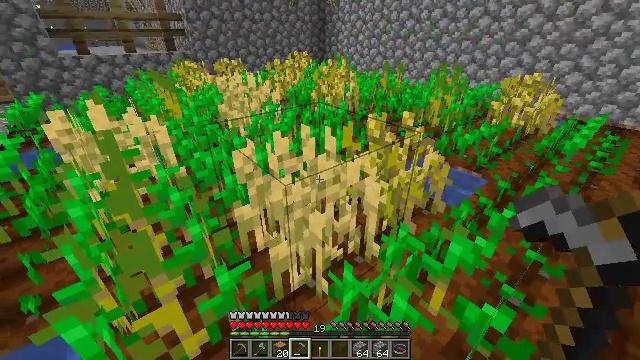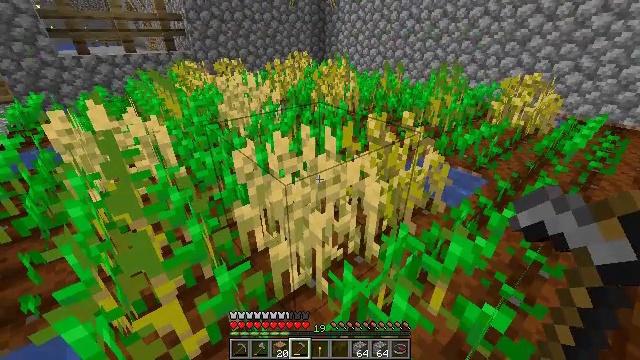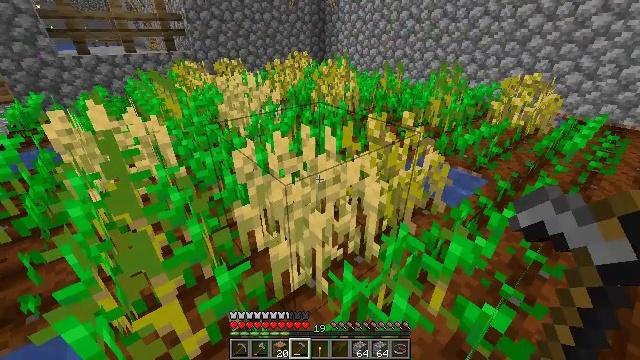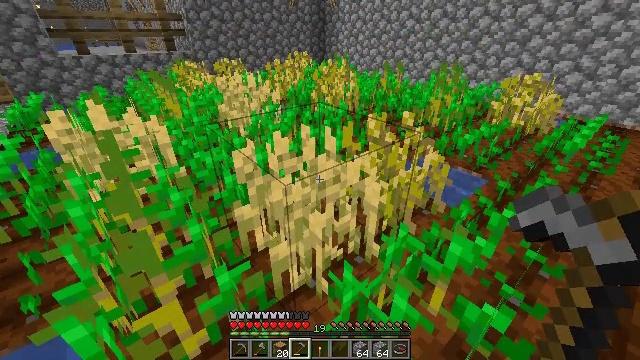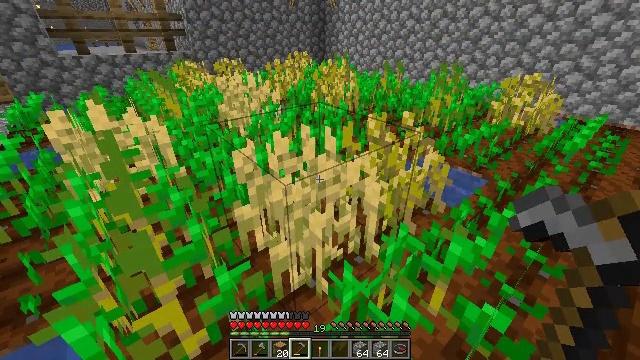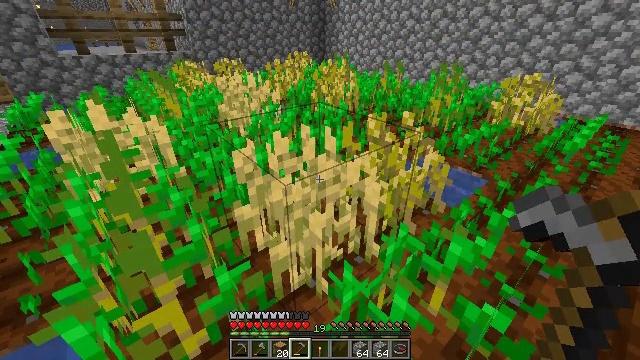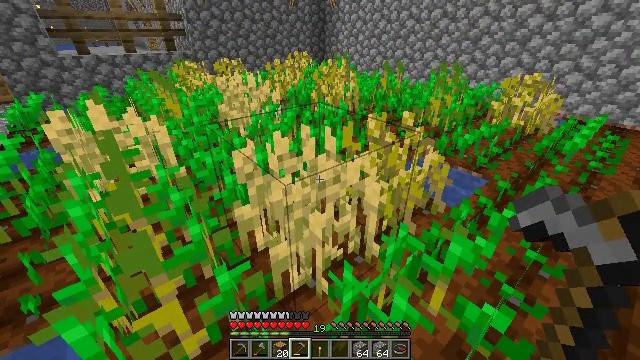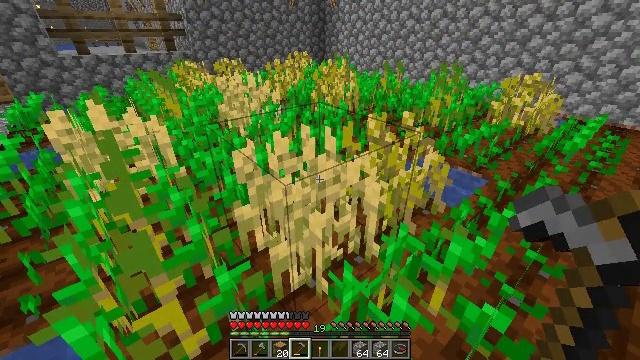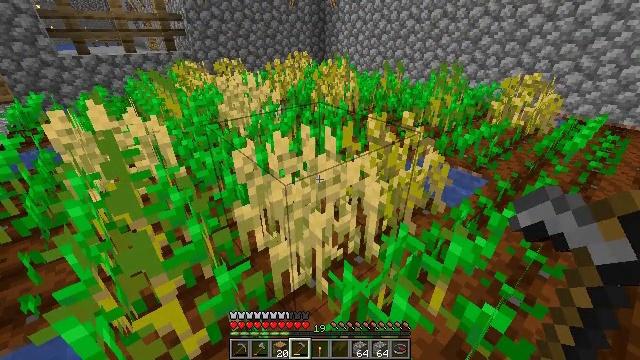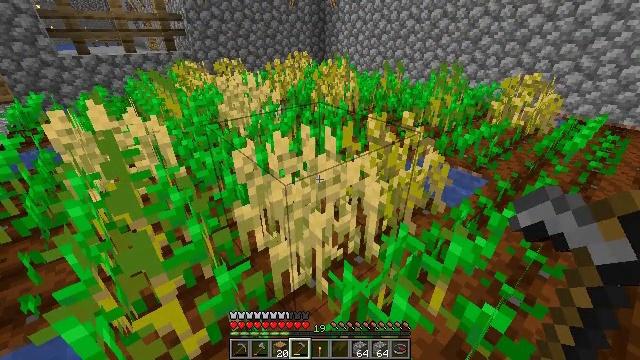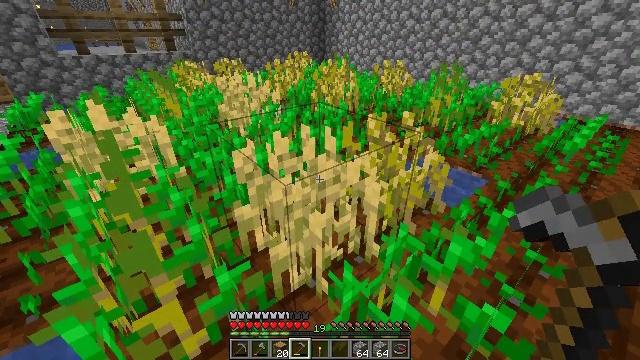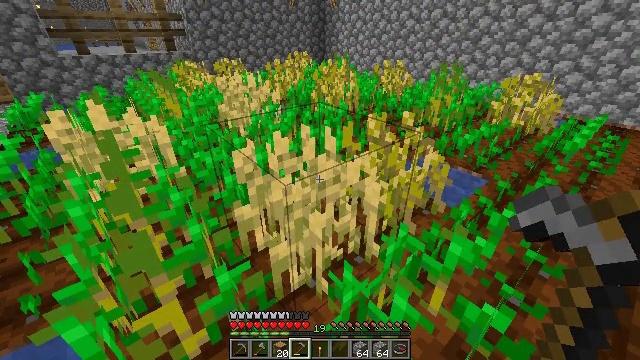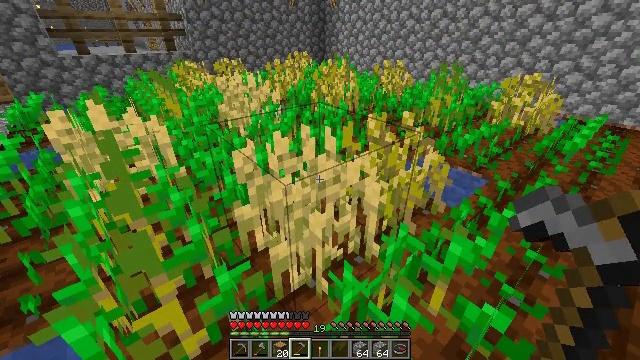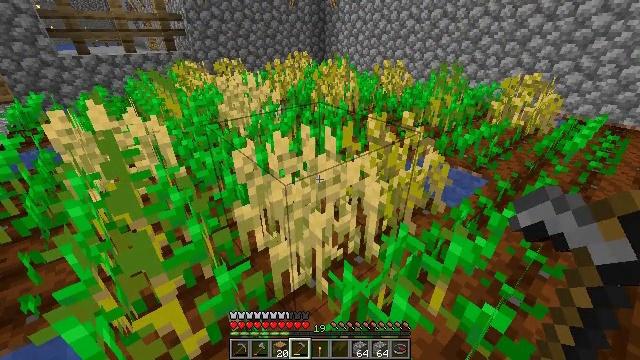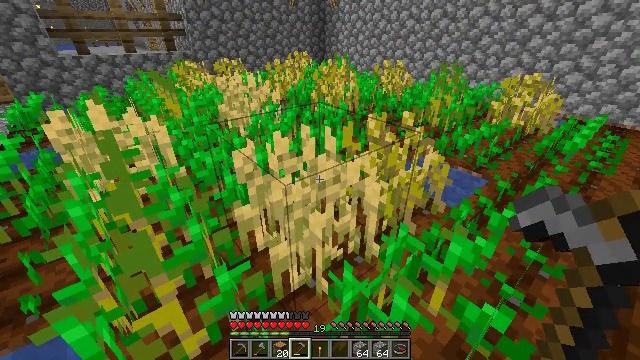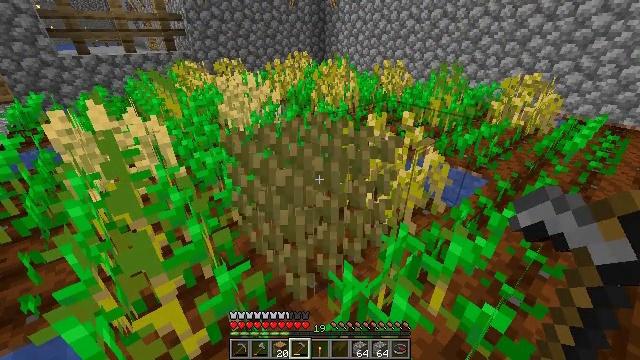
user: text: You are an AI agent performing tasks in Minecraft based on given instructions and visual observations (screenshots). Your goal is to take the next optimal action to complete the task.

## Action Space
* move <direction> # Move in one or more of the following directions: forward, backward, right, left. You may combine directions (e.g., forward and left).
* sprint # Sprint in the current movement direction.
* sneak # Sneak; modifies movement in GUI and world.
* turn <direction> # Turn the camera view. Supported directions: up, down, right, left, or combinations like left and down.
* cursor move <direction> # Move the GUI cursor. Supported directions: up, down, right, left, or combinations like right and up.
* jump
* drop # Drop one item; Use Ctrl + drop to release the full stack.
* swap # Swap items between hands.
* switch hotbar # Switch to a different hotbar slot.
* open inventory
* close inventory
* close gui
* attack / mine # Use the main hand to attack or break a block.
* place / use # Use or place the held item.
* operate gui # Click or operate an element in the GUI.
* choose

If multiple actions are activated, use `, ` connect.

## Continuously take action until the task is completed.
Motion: motion action
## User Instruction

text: Harvest wheat from the field.
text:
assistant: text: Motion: use / place
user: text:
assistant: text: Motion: no_op
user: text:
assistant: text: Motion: use / place
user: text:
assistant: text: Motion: use / place
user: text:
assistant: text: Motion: use / place
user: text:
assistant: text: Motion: no_op
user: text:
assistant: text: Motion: no_op
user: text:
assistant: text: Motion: use / place
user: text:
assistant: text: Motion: use / place
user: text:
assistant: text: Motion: use / place
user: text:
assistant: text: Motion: no_op
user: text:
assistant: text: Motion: no_op
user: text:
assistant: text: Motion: no_op
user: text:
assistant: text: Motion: no_op
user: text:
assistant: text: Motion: attack / mine
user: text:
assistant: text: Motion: attack / mine
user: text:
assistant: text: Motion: attack / mine
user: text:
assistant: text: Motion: no_op
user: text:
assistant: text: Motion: no_op
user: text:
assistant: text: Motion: no_op
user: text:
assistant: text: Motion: no_op
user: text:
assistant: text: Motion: no_op
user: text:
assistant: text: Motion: no_op
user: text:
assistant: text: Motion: no_op
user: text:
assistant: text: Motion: no_op
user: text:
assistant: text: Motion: no_op
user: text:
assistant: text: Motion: no_op
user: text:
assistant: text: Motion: no_op
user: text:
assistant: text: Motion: move forward
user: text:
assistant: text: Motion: move forward